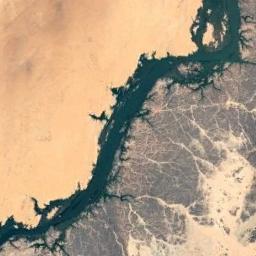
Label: river